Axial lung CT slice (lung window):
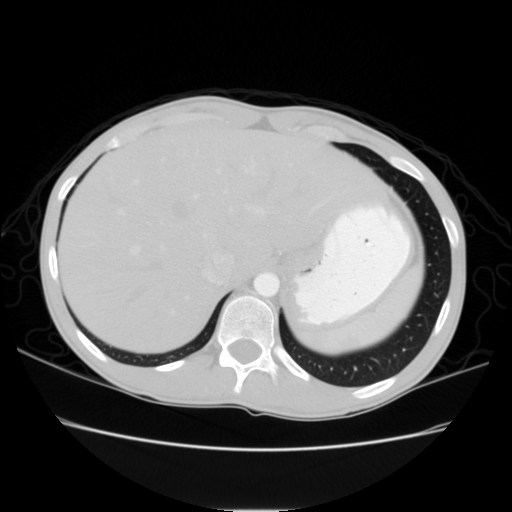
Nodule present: no